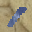
Label: 1